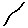
Label: line